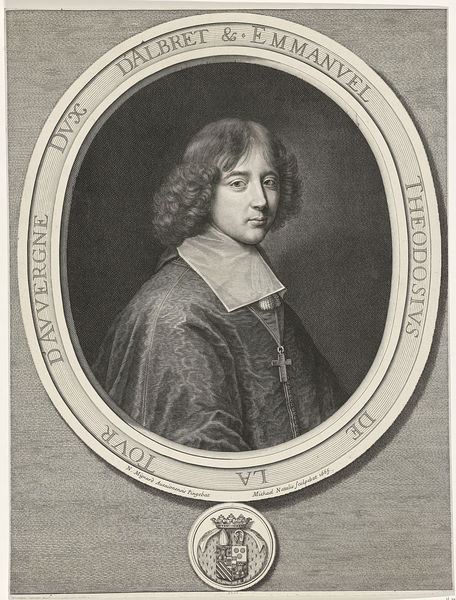
Titel: Portret van kardinaal Emmanuel Théodore de la Tour d'Auvergne
Künstler: Michel Natalis
Standort: Amsterdam
Institution: Rijksmuseum
Schlagwörter: gemälde, portrait, locken, france, gris, homme, blanc, noir, namen, geistlich, couronne, église, jeune, tour, col, croix, ovale, francais, pretre, chaine, emmanuel, theodosius, dux, auvergne, dalbret, d'albert, d'albret